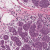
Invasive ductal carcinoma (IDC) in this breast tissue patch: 0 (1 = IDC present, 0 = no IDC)